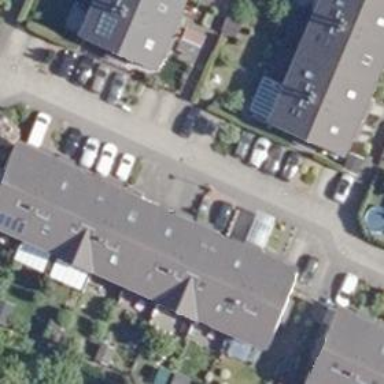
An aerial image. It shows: Living street.